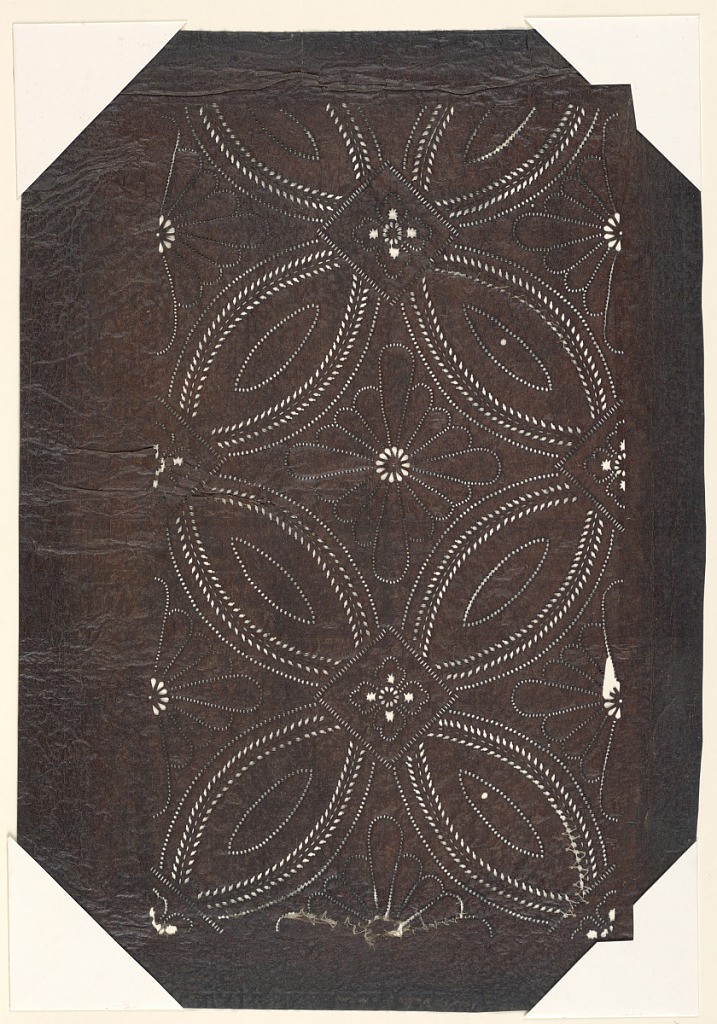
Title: Interlaced Circles
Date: late 18th - early 19th century
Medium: Mulberry paper (kozo washi) treated with fermented persimmon tannin (kakishibu)
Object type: Katagami
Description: Interlaced circles or "Seven-treasures" (shippo) is an appropriation of older motifs. Shippō is an auspicious design which is a popular motif on women's kimonos, primarily worn in times of need of good luck, such as weddings and new year's. Drill punching and pull carving have been applied to create this detailed motif. There is a bit of staining located near the bottom of the image.